Question: I would like to visually plot a 3D graph of the error function calculated for a given slope and y-intercept for a linear regression.
This graph will be used to illustrate a gradient descent application.
Let's suppose we want to model a set of points with a line. To do this we'll use the standard y=mx+b line equation where m is the line's slope and b is the line's y-intercept. To find the best line for our data, we need to find the best set of slope m and y-intercept b values.
A standard approach to solving this type of problem is to define an error function (also called a cost function) that measures how "good" a given line is. This function will take in a (m,b) pair and return an error value based on how well the line fits the data. To compute this error for a given line, we'll iterate through each (x,y) point in the data set and sum the square distances between each point's y value and the candidate line's y value (computed at mx+b). It's conventional to square this distance to ensure that it is positive and to make our error function differentiable. In python, computing the error for a given line will look like:
'''
# y = mx + b
# m is slope, b is y-intercept
def computeErrorForLineGivenPoints(b, m, points):
totalError = 0
for i in range(0, len(points)):
totalError += (points[i].y - (m * points[i].x + b)) ** 2
return totalError / float(len(points))
'''
Since the error function consists of two parameters (m and b) we can visualize it as a two-dimensional surface.
Here is a skeleton code to build a 3D plot. This code snippet is totally out of the question context but it show the basics for building a 3D plot.
For my example i would need the x-axis being the slope, the y-axis being the y-intercept and the z-axis, the error.
Can someone help me build such example of graph ?
'''
import numpy as np
from mpl_toolkits.mplot3d import Axes3D
import matplotlib.pyplot as plt
import random
def fun(x, y):
return x**2 + y
fig = plt.figure()
ax = fig.add_subplot(111, projection='3d')
x = y = np.arange(-3.0, 3.0, 0.05)
X, Y = np.meshgrid(x, y)
zs = np.array([fun(x,y) for x,y in zip(np.ravel(X), np.ravel(Y))])
Z = zs.reshape(X.shape)
ax.plot_surface(X, Y, Z)
ax.set_xlabel('X Label')
ax.set_ylabel('Y Label')
ax.set_zlabel('Z Label')
plt.show()
'''
The above code produce the following plot, which is very similar to what i am looking for.

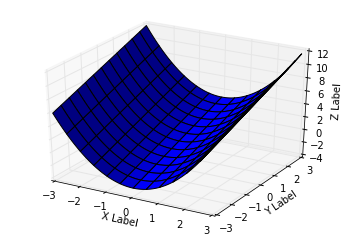
Answer: Simply replace 'fun' with 'computeErrorForLineGivenPoints':
'''
import numpy as np
from mpl_toolkits.mplot3d import Axes3D
import matplotlib.pyplot as plt
import collections
def error(m, b, points):
totalError = 0
for i in range(0, len(points)):
totalError += (points[i].y - (m * points[i].x + b)) ** 2
return totalError / float(len(points))
x = y = np.arange(-3.0, 3.0, 0.05)
Point = collections.namedtuple('Point', ['x', 'y'])
m, b = 3, 2
noise = np.random.random(x.size)
points = [Point(xp, m*xp+b+err) for xp,err in zip(x, noise)]
fig = plt.figure()
ax = fig.add_subplot(111, projection='3d')
ms = np.linspace(2.0, 4.0, 10)
bs = np.linspace(1.5, 2.5, 10)
M, B = np.meshgrid(ms, bs)
zs = np.array([error(mp, bp, points)
for mp, bp in zip(np.ravel(M), np.ravel(B))])
Z = zs.reshape(M.shape)
ax.plot_surface(M, B, Z, rstride=1, cstride=1, color='b', alpha=0.5)
ax.set_xlabel('m')
ax.set_ylabel('b')
ax.set_zlabel('error')
plt.show()
'''
yields

Tip: I renamed 'computeErrorForLineGivenPoints' as 'error'. Generally, there is no need to name a function 'compute...' since almost all functions compute something. You also do not need to specify "GivenPoints" since the function signature shows that 'points' is an argument. If you have other error functions or variables in your program, 'line_error' or 'total_error' might be a better name for this function.